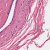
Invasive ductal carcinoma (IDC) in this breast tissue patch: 0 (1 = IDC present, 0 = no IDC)